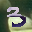
Label: 3